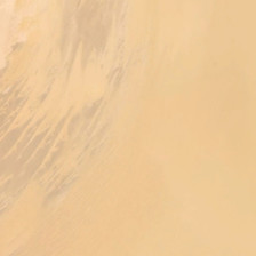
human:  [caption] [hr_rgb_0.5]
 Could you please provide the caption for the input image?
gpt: Some cracks are in a well-distributed sand.

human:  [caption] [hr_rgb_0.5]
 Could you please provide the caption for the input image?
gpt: Some of the ripples appear in evenly distributed sand.

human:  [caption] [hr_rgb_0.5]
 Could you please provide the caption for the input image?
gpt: Some waves appear in the uniform distribution of the sand.

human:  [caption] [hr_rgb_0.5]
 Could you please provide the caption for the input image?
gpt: Some ripples are part of well distributed sand.

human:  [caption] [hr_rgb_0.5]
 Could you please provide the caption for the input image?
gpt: Some ripples are on a distributed piece of BEM Sand.